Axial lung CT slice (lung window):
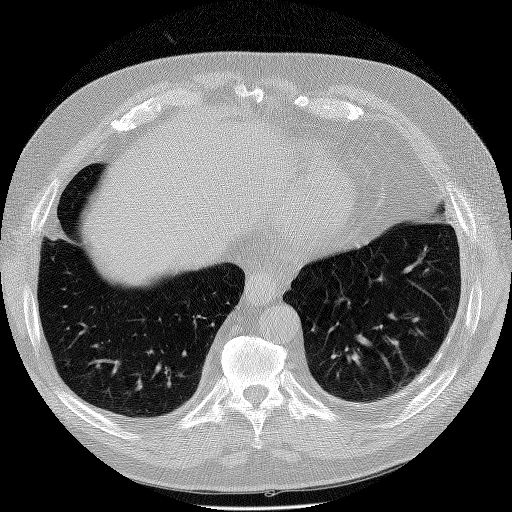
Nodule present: no